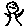
Label: tree